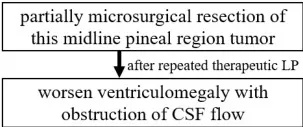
Sagittal T1-weighted. Magnetic resonance images showed a heterogeneously enhancing solid mass in pineal gland region, extending into the bilateral thalamus and obliterating the third ventricle, with ventriculomegaly.
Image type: chart (chart)